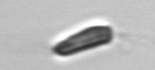
Label: Chrysochromulina